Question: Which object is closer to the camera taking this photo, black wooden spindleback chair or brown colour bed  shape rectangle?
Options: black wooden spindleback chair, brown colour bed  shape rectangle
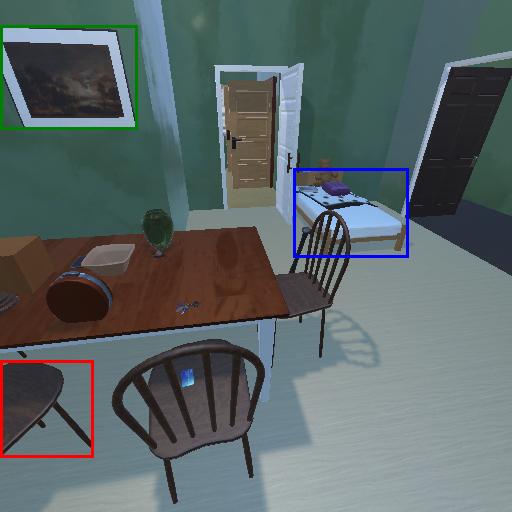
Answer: black wooden spindleback chair